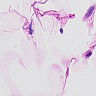
Metastatic tissue present: no